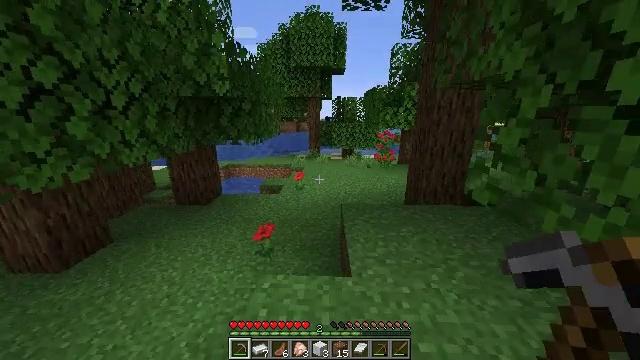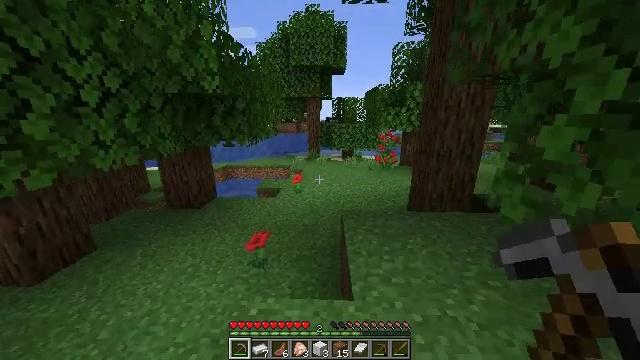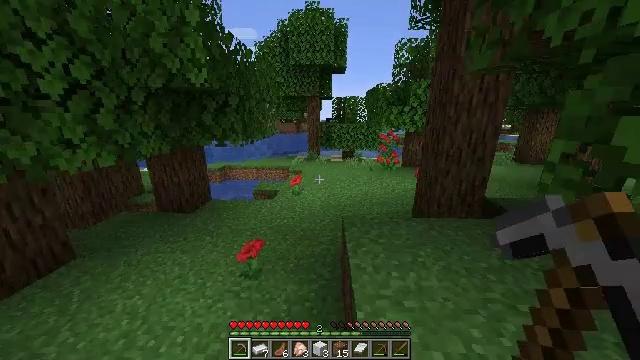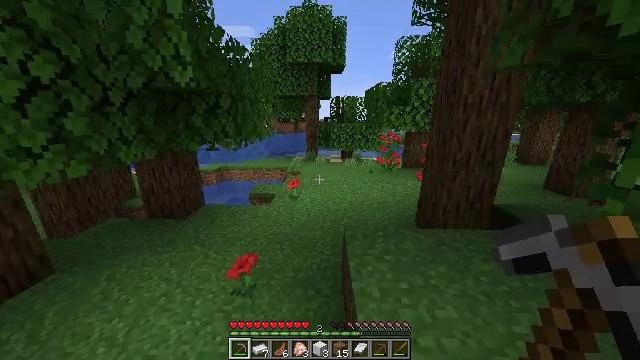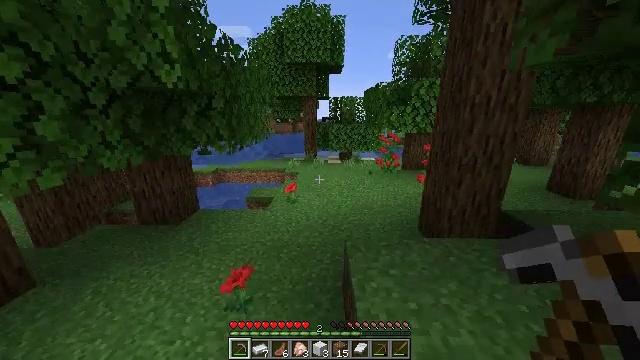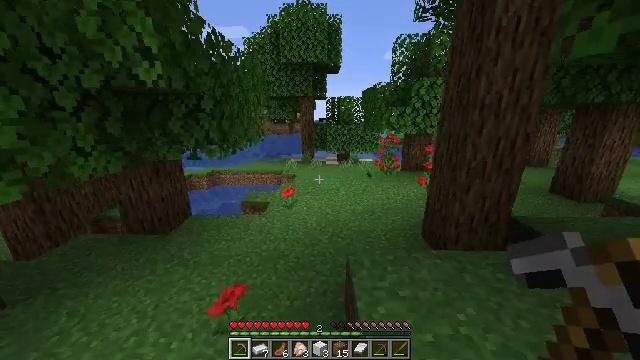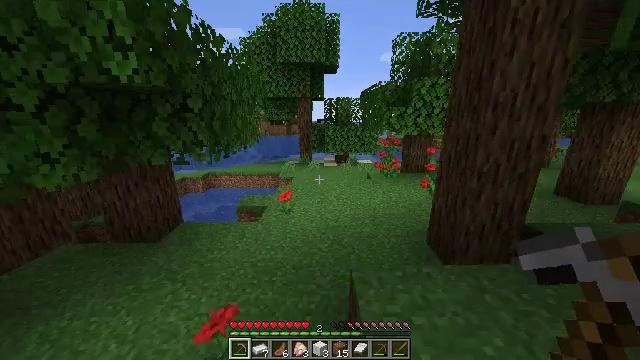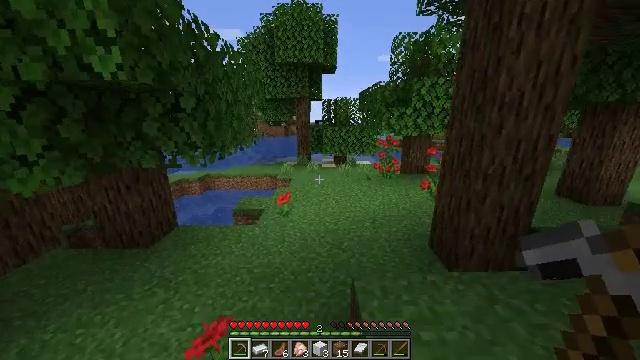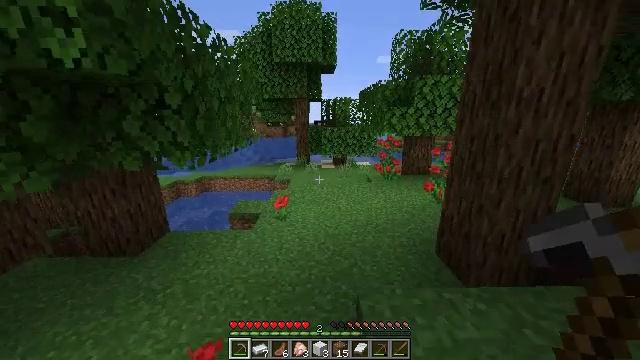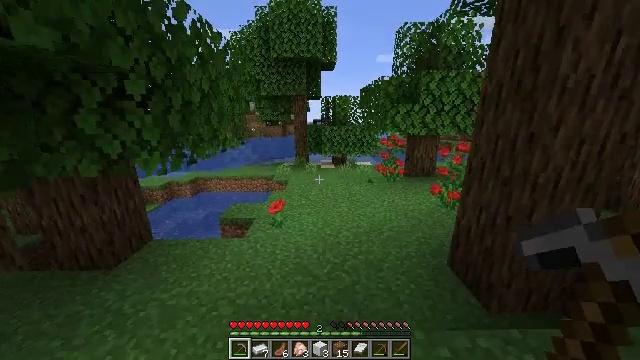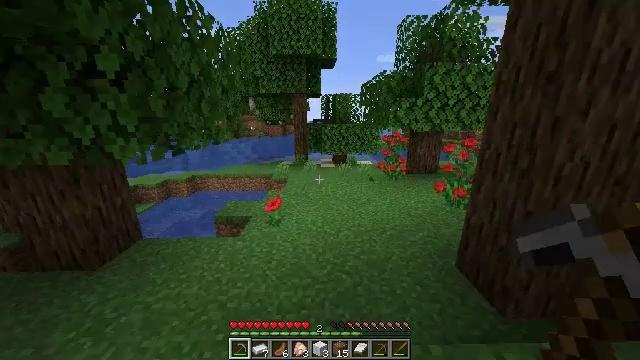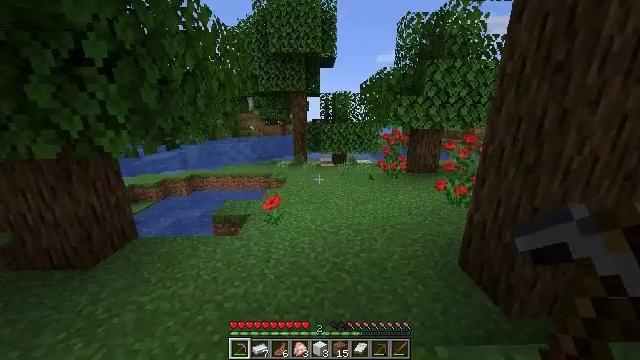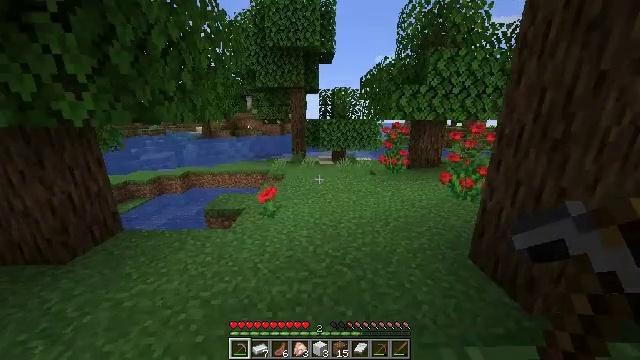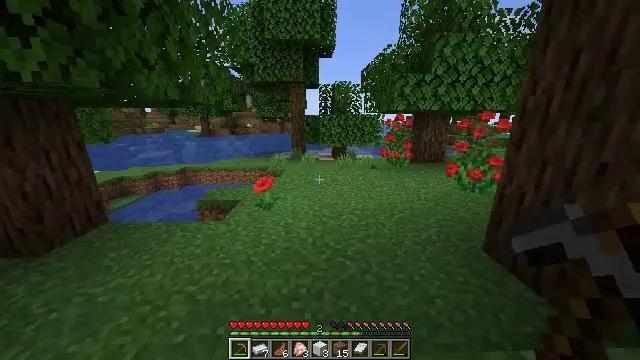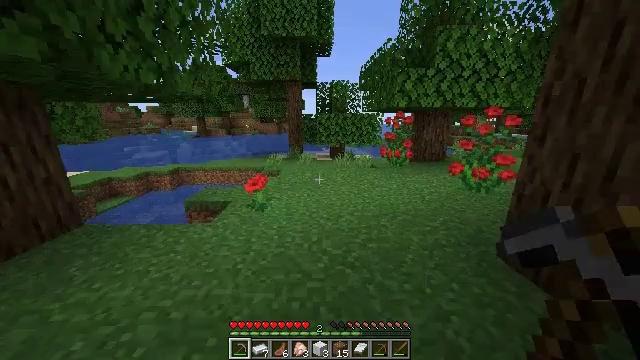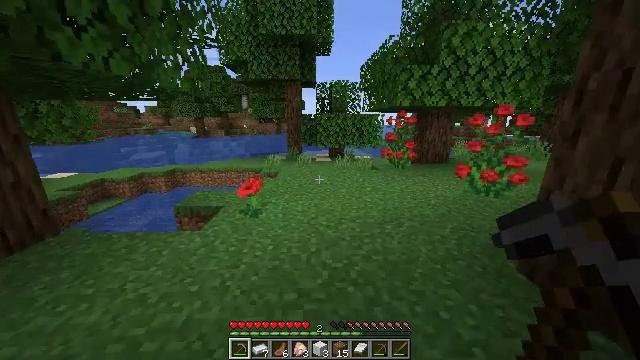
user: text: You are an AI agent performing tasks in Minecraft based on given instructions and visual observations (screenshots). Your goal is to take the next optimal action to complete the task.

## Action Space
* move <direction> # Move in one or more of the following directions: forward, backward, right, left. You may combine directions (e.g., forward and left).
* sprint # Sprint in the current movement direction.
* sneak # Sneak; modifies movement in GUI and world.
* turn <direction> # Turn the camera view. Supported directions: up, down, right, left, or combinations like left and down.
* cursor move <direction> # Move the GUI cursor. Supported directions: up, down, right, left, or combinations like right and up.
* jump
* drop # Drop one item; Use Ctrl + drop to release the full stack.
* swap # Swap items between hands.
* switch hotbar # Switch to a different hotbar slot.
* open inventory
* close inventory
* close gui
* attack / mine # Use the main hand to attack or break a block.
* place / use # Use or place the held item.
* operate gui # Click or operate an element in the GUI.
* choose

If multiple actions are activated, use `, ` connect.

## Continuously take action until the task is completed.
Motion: motion action
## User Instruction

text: Reclaim the chest into your inventory.
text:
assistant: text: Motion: move forward
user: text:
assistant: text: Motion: move forward
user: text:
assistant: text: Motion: move forward
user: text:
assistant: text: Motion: move forward
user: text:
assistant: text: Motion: move forward
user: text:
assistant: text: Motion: move forward
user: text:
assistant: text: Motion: move forward
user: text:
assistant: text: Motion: move forward
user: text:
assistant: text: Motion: move forward
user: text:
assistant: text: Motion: move forward
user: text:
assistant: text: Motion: move forward
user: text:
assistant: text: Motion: move forward
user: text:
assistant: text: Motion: move forward
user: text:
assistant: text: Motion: move forward
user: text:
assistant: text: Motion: move forward
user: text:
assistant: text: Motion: move forward
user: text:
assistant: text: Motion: move forward
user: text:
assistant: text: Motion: move forward, turn right
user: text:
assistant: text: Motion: move forward, turn right
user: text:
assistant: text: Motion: move forward, turn right
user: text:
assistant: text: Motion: move forward, turn right
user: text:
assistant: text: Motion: move forward, turn right
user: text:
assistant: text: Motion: move forward, turn right
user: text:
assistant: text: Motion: move forward, turn right
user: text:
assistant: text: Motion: move forward, turn right
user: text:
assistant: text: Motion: move forward, turn right
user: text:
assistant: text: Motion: move forward, turn right
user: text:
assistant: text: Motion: move forward, turn right
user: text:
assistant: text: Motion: move forward, turn right
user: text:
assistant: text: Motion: move forward